Question:
I have this layout. But how can I write any EditText "1" when I click "1 button".
But I have more than one edittext. I want to write "1" when I click "1 button" to any focused edittext.
How can I do it?
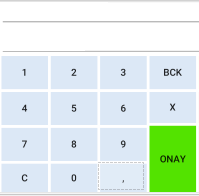
Answer: You can use the OnfocusChanged() of the textViews to know which one is selected. It would look like :
'''
private EditText mCurrentEditText;
private mFocusListener = new OnFocusChangedListener() {
@Override
public void onFocusChange(View v, boolean hasFocus) {
if(hasFocus) {
mCurrentEditText = (EditText) v;
}
}
}
'''
And in your clickListener :
'''
void onClick() {
if(mCurrentEdittext != null) {
mCurrentEditText.setText("1");
}
}
'''
Finally you set the correct listener to your EditText and buttons.